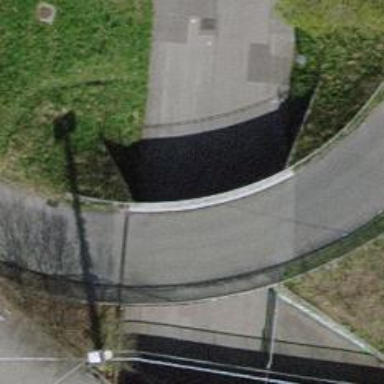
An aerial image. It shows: Pedestrian tunnel with asphalt surface.